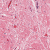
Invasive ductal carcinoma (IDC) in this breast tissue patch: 0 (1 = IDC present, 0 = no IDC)